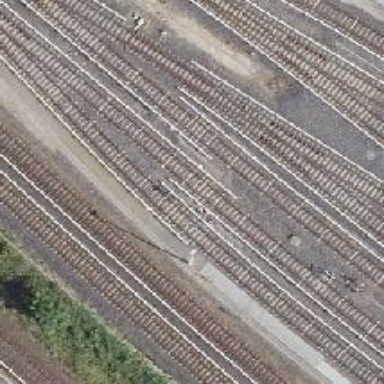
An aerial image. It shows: Yard serving the electrified light rail system.